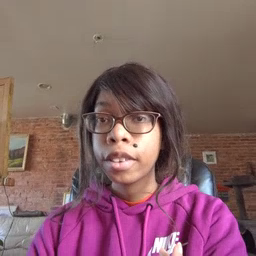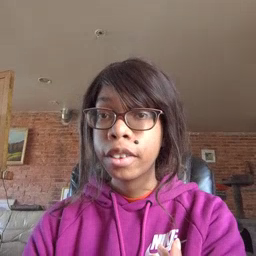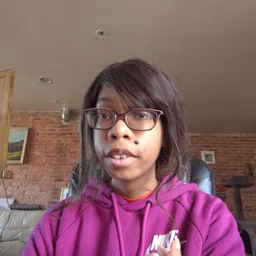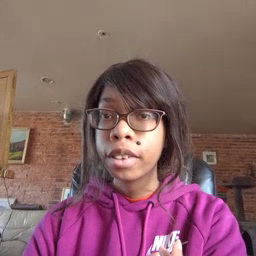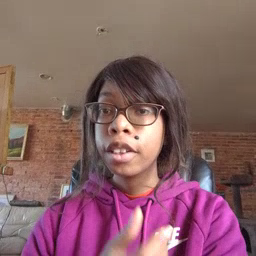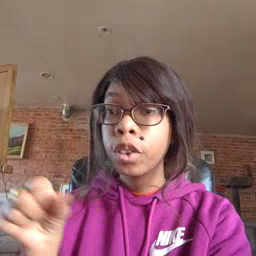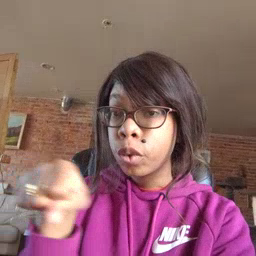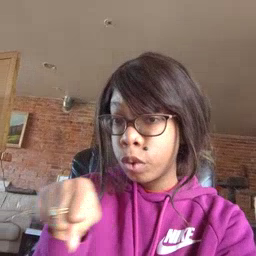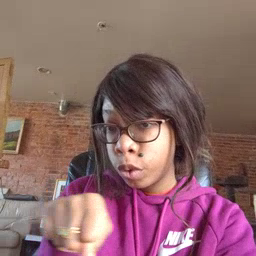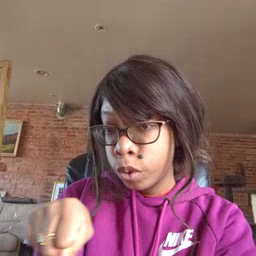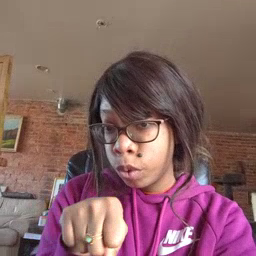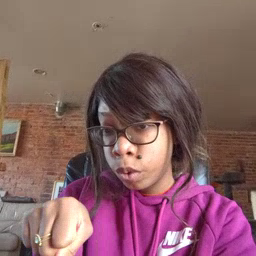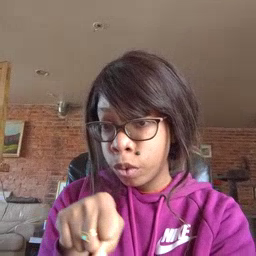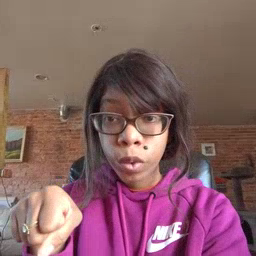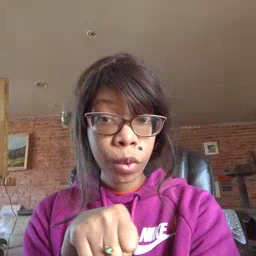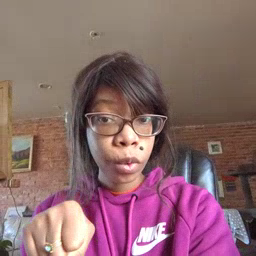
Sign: shoe